Question: I have this odd semicircle being drawn at the top left of each cell in this Table View. I can't seem to be able to get rid of it. I'm not doing any custom drawing in my cells, although the cells are all subclasses of UITableViewCell.
The curved artifact appears only in the first cell in each section, and is still persistent regardless of the table view background.

This is all the custom code in the cell, the rest is in IB
'''
- (void)layoutSubviews {
// NSLog(@"DataEntryCell layoutSubviews");
UILabel *topLabel = [self parameterLabel];
UILabel *bottomLabel = [self dataLabel];
topLabel.font = [UIFont boldSystemFontOfSize:18.0];
topLabel.textAlignment = UITextAlignmentCenter;
topLabel.textColor = [UIColor darkGrayColor];
topLabel.shadowColor = [UIColor lightGrayColor];
topLabel.shadowOffset = CGSizeMake(0.0, 1.0);
bottomLabel.font = [UIFont systemFontOfSize:16.0];
bottomLabel.textAlignment = UITextAlignmentLeft;
bottomLabel.textColor = [UIColor darkGrayColor];
bottomLabel.numberOfLines = 0;
bottomLabel.lineBreakMode = UILineBreakModeWordWrap;
self.accessoryType = UITableViewCellAccessoryDisclosureIndicator;
self.selectionStyle = UITableViewCellSelectionStyleGray;
self.autoresizesSubviews = YES;
}
'''
Any idea what could causing this?
Thanks
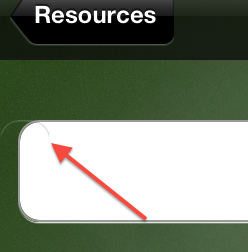
Answer: I don't see anything in that 'layoutSubviews' that really belongs there. All of those properties on the labels should be set when the labels are created. Ditto for the properties on self. The 'selectionStyle' in particular seems suspicious since it mentions gray and you have a stray gray line. By the time 'layoutSubviews' is called, it's too late to set 'autoresizesSubviews'; autoresizing happens before you receive 'layoutSubviews'.
Try putting that stuff closer to the cell's initialization - in 'awakeFromNib' if you're loading the cell (and its subviews) from a nib, or with the code that creates and adds the subviews.